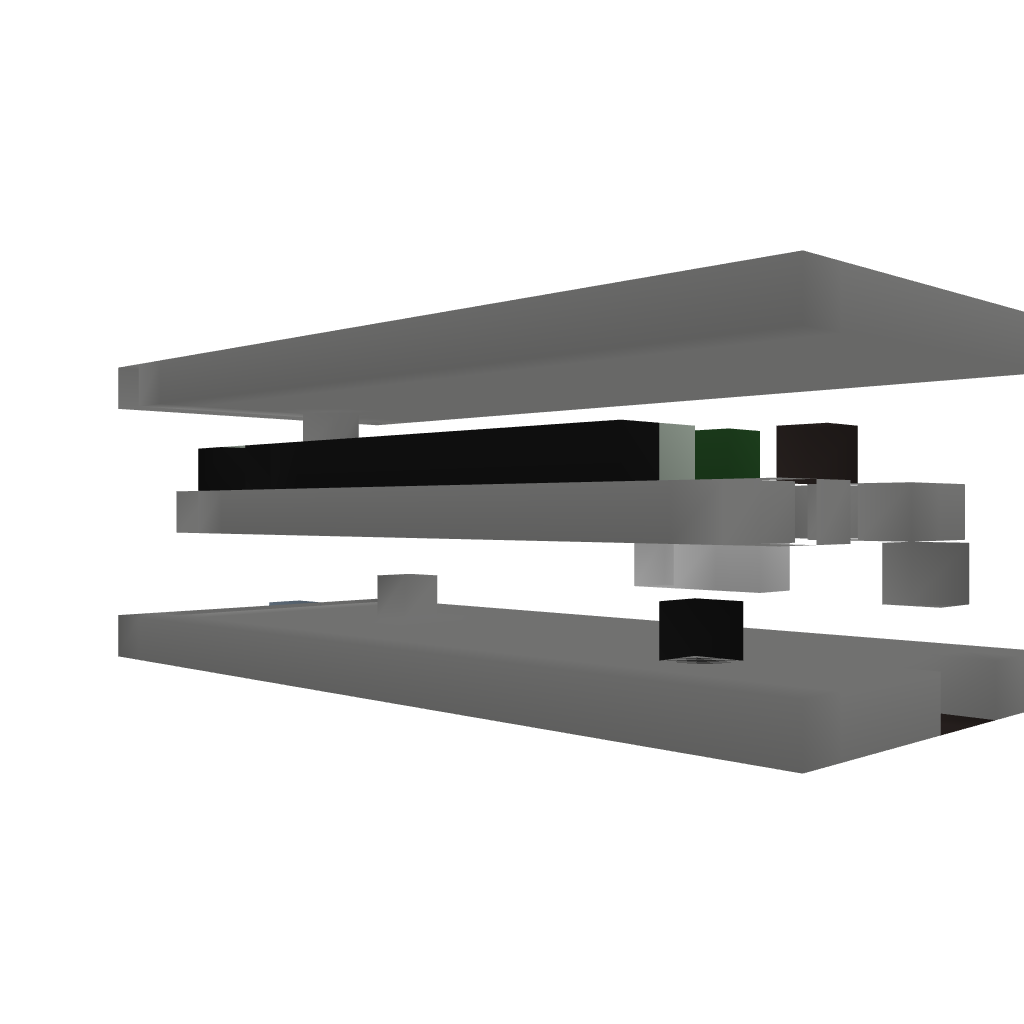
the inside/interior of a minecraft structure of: Nether Wart Farm